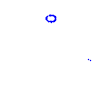
Particle: proton